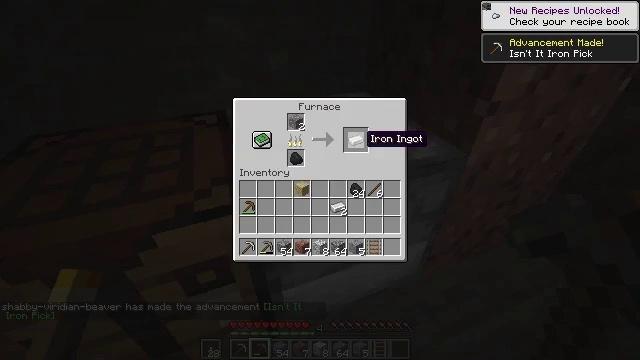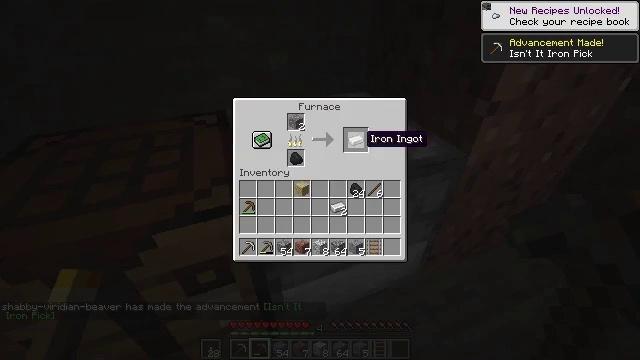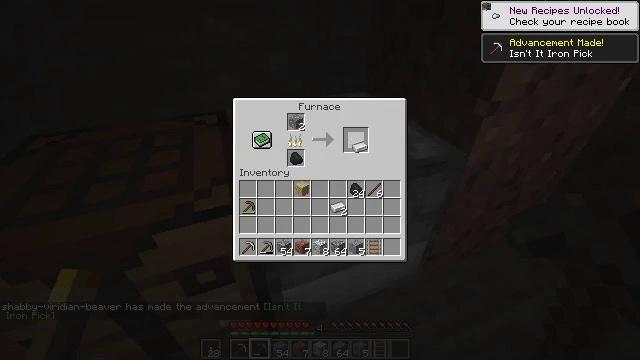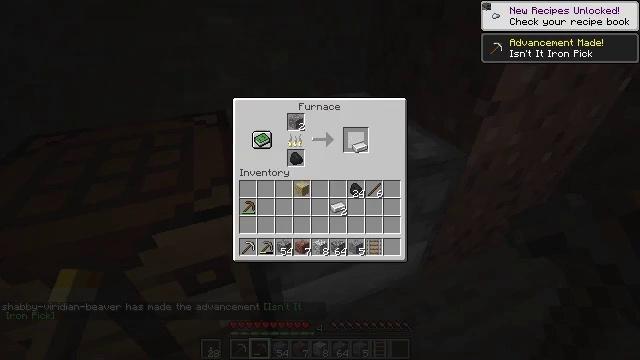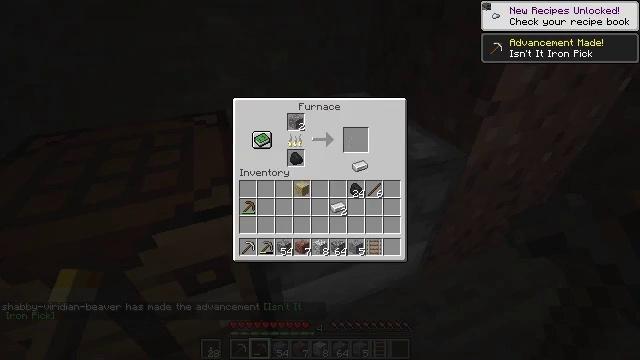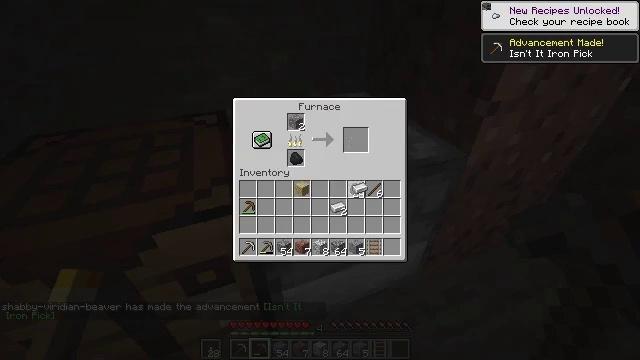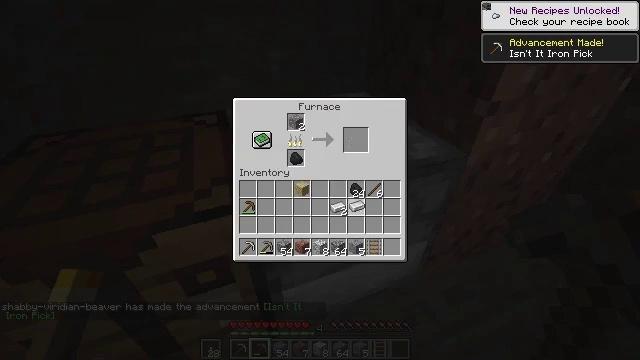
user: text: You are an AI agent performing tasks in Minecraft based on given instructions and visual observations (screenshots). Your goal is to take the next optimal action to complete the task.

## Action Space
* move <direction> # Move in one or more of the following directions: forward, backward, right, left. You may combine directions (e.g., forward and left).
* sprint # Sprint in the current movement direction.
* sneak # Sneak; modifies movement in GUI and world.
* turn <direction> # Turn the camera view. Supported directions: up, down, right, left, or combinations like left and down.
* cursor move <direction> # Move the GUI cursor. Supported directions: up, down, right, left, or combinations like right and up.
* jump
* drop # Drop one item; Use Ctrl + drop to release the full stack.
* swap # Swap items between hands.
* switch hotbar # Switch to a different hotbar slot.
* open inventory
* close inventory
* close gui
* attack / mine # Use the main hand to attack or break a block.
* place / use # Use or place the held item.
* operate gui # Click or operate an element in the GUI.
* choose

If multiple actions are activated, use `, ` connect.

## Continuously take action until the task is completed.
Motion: motion action
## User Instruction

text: Transform iron ore into an iron ingot using the furnace.
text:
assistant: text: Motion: no_op
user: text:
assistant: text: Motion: operate gui
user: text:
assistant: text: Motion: operate gui
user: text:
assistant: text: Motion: cursor move down
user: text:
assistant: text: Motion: cursor move down
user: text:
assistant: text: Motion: cursor move down
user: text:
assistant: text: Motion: no_op